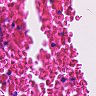
Metastatic tissue present: no